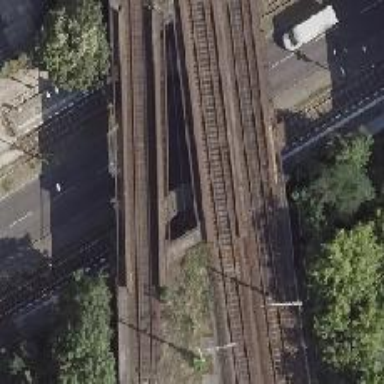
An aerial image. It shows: Bridge with electrified railway tracks featuring contact line.